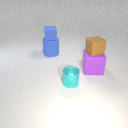
small cyan metal cylinder in front of large purple rubber cube